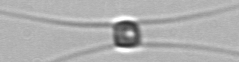
Label: Chaetoceros_similis